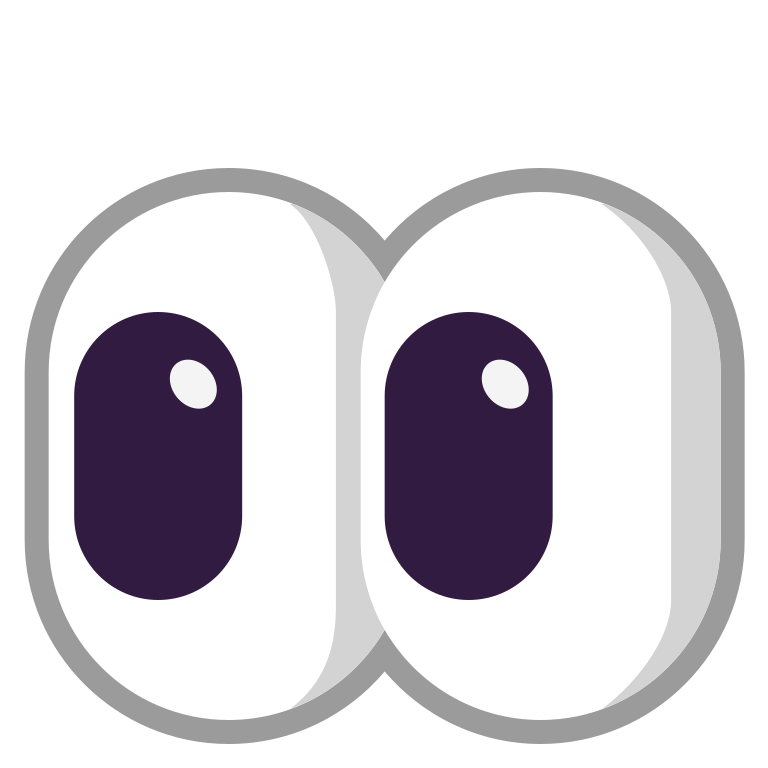
eyes flat